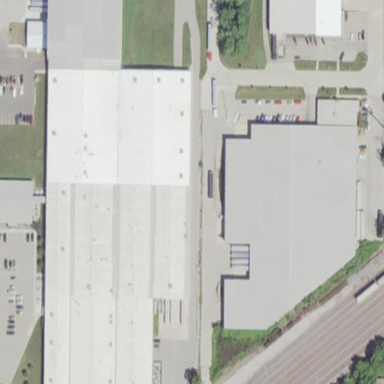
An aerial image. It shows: Warehouse building.